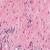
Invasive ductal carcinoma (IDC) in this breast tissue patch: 0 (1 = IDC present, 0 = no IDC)